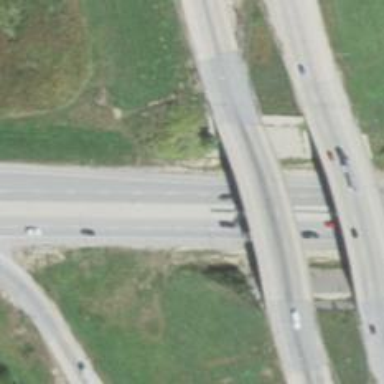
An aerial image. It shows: Trunk highway with expressway features.